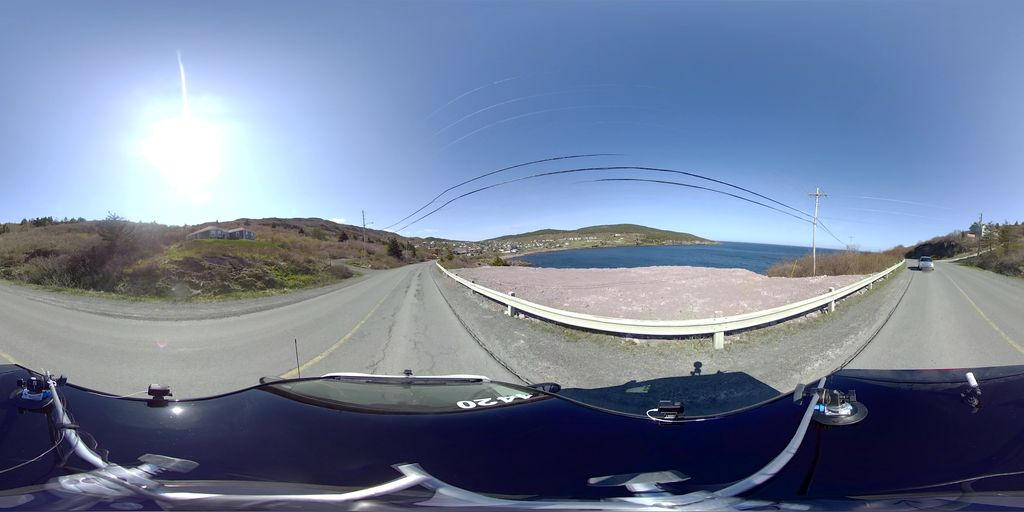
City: st_johns